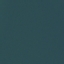
Label: SeaLake